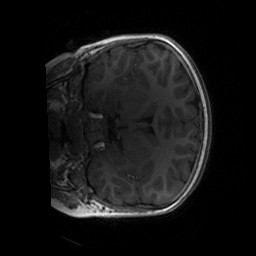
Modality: T1w
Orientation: coronal
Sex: female
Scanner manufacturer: siemens
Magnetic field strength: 3 T
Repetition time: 1.9 s
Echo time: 0.00243 s